Field crop: tomato
Growth stage: 1
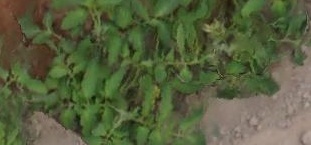
Species: tomato